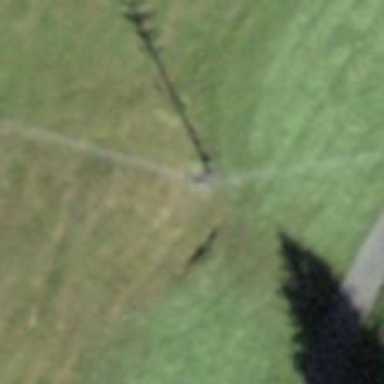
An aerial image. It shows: Power pole.